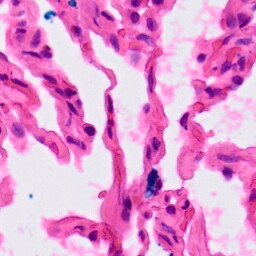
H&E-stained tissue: Lung